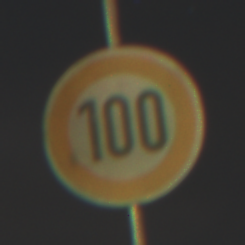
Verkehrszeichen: Geschwindigkeit100
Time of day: Night
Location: Outdoor (Urban)
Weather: PartlyCloudy
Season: NotSpecified
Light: Artificial